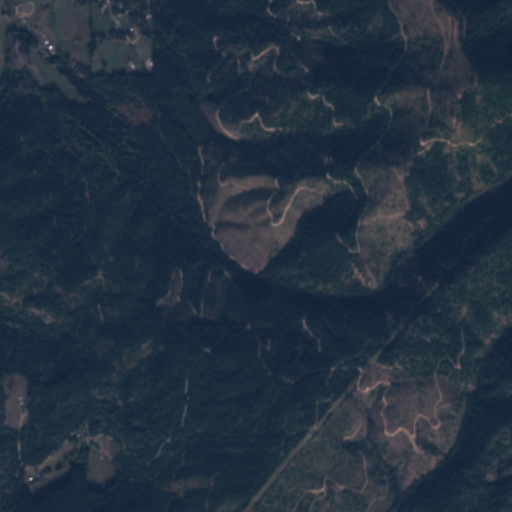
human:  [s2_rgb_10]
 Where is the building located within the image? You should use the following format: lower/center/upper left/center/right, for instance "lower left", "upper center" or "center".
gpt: The building is located in the left of the image.
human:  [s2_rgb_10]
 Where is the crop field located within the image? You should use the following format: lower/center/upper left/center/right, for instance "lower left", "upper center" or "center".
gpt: There is no crop field in the image.